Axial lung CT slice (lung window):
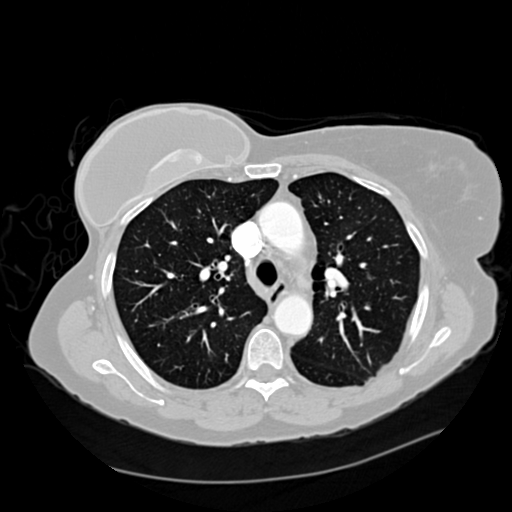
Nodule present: no